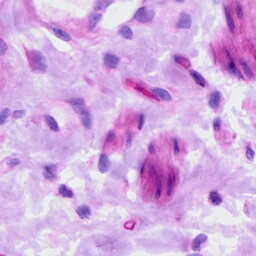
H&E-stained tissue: Ovarian